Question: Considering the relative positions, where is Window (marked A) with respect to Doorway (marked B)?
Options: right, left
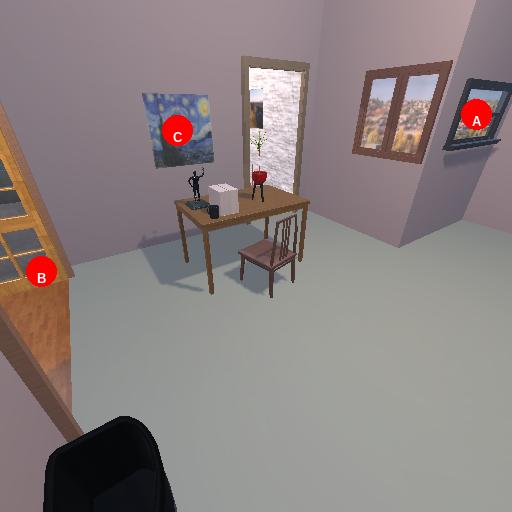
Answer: right